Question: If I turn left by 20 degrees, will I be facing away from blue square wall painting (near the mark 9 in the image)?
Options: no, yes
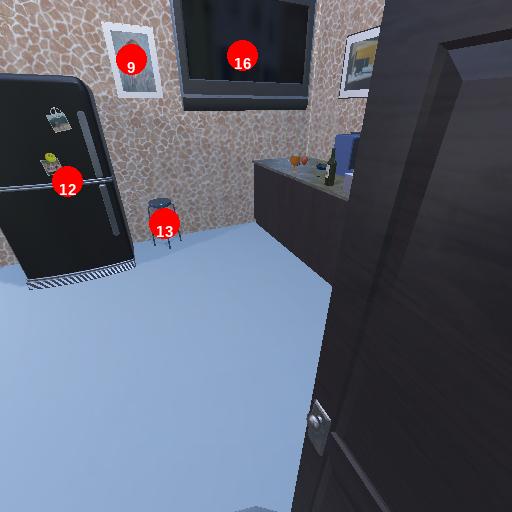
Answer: no